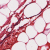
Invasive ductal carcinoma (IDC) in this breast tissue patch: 0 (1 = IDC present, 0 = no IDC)